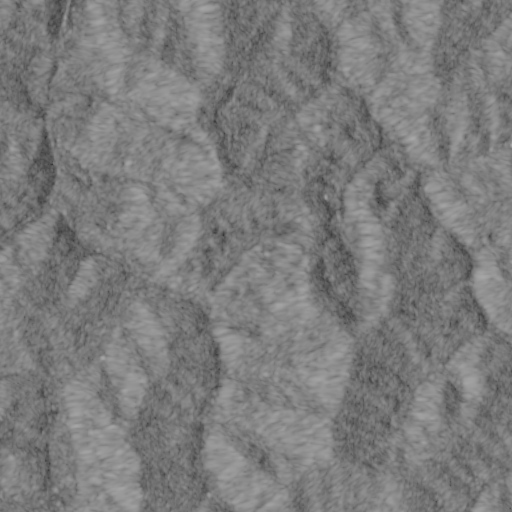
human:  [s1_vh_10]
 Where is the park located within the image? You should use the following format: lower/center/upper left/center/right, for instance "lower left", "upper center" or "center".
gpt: The park is located in the lower left of the image.
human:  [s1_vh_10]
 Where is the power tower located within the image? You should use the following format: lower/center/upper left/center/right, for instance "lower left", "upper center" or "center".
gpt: The power tower is located in the lower left of the image.
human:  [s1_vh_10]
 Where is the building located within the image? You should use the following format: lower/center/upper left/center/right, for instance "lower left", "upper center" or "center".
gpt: The building is located in the lower left of the image.
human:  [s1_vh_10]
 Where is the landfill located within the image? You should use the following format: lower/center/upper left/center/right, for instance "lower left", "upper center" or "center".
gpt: There is no landfill in the image.

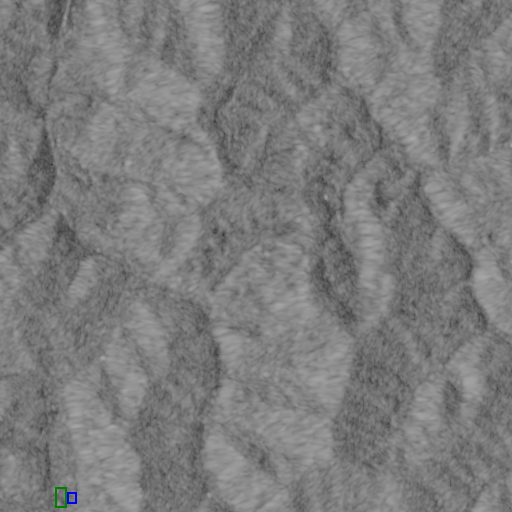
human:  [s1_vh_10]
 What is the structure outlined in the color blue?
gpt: The structure outlined in blue is a park.
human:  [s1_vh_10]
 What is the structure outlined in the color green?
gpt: The structure outlined in green is a building.
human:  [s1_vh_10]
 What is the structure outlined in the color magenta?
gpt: There is no magenta outline.